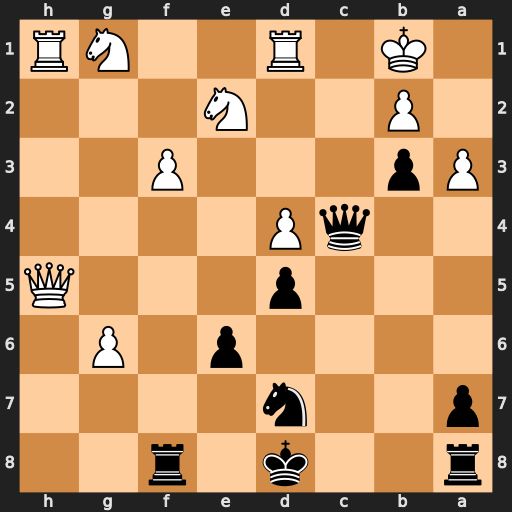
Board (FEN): r2k1r2/p2n4/4p1P1/3p3Q/2qP4/Pp3P2/1P2N3/1K1R2NR
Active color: b
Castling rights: -
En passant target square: -
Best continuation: Qc2+ Ka1 Qxd1+ Nc1 Qxc1#